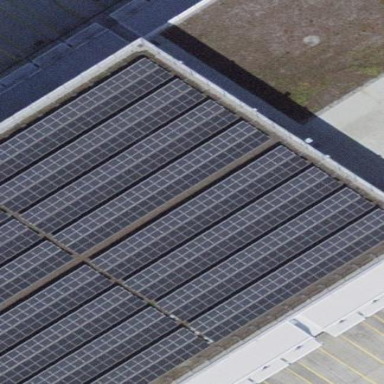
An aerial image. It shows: Solar power generator.